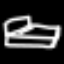
Label: bed